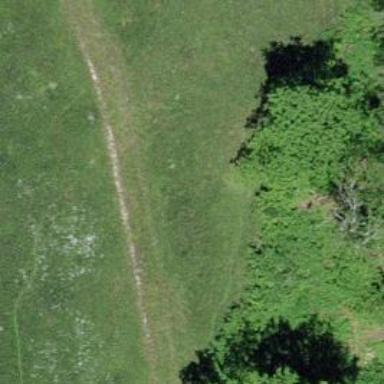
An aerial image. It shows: Track with grade5 tracktype.